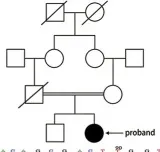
(C) Pedigrees of the family diagnosed with trichohepatoenteric syndrome.
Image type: electrography (emg)